Field crop: tomato
Growth stage: 1
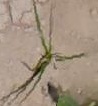
Species: cyperus